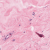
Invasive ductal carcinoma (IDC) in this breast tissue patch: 0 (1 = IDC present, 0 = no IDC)